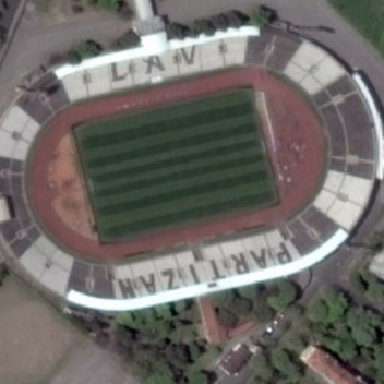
Vegetation regularly surrounds a bird den stadium .